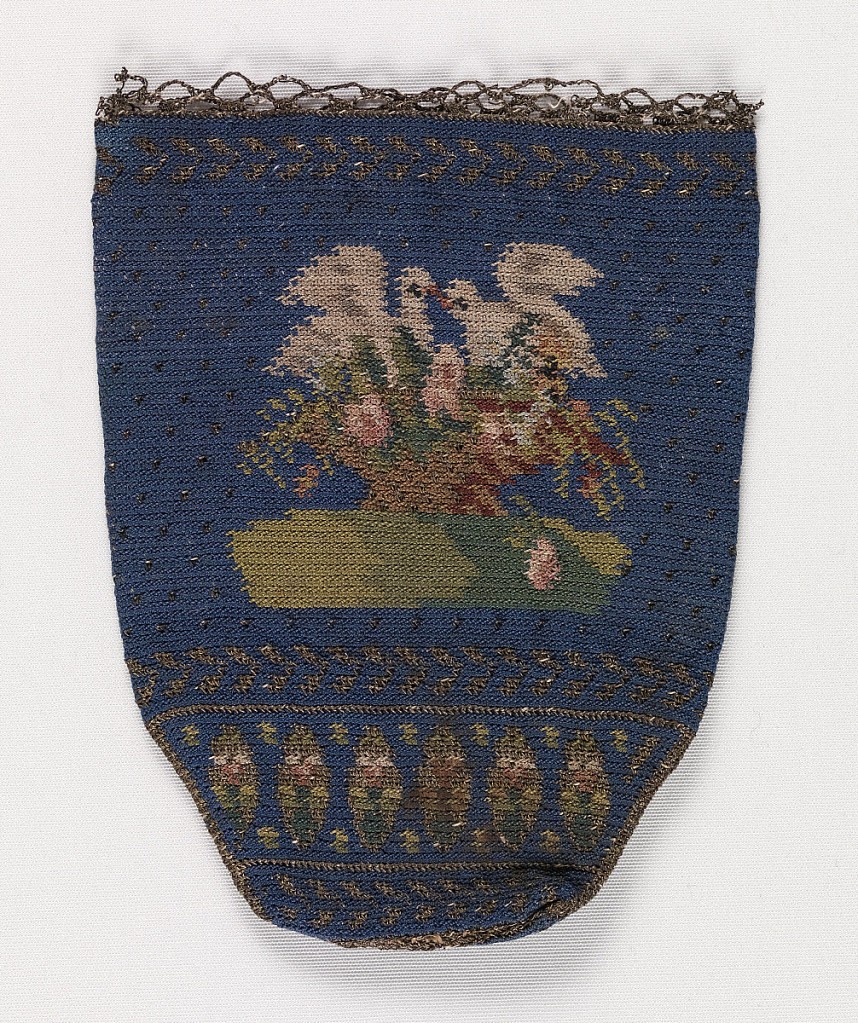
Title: Bag
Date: early 19th century
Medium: silk, metallic threads Technique: crochet
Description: Small ladies' purse worked in crochet with a design of birds on a basket of flowers, with flower and leaf borders, on a blue ground.